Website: slack
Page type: stored-credit-cards
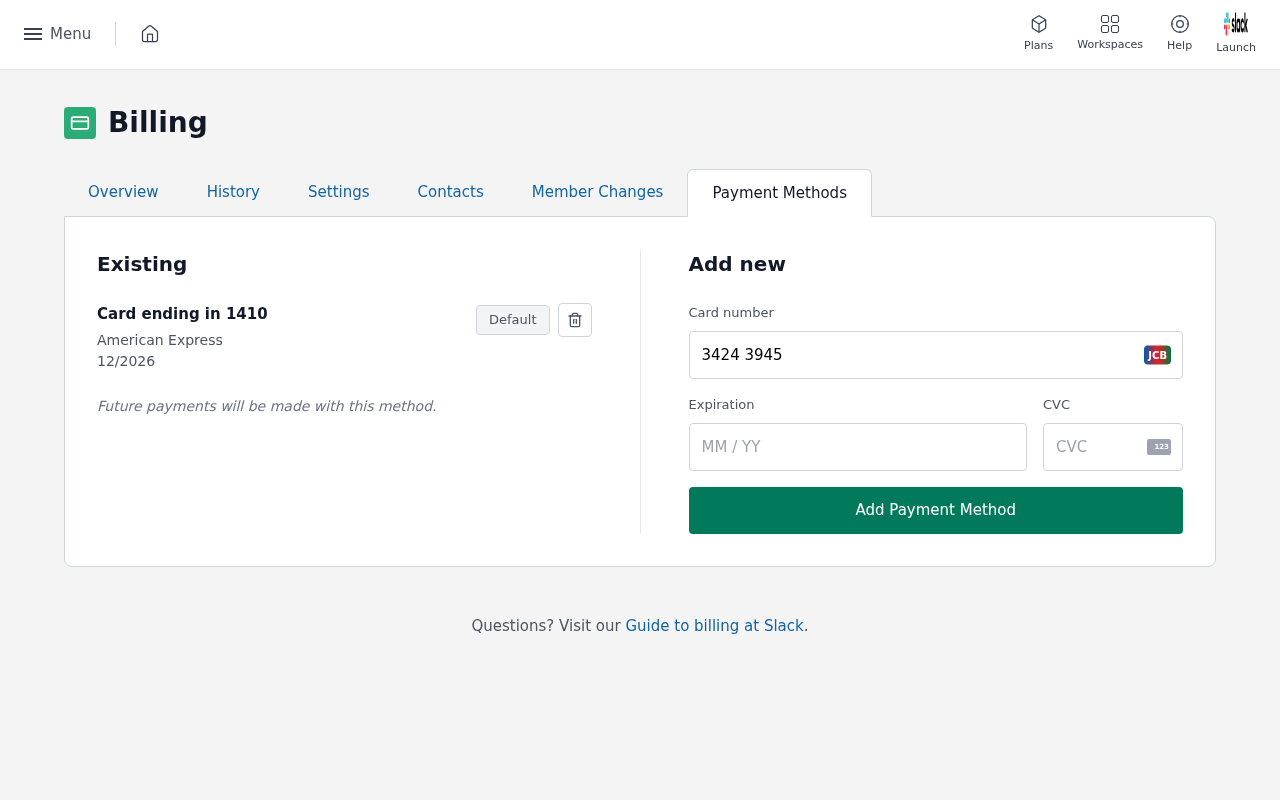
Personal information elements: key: PII_CARD_CVV
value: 8460
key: PII_CARD_EXPIRY
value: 12/2026
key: PII_CARD_EXPIRY
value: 12/26
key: PII_CARD_LAST4
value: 1410
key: PII_CARD_NUMBER
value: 3424 3945 8551 410
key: PII_CARD_TYPE
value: American Express